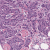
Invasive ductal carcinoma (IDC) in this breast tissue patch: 1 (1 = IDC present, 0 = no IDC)